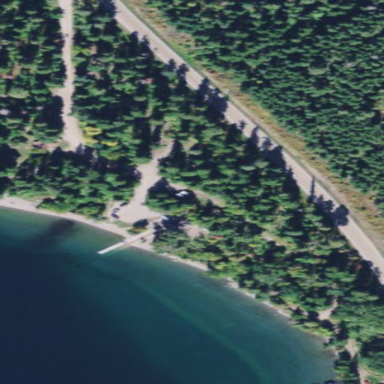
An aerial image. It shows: State park.